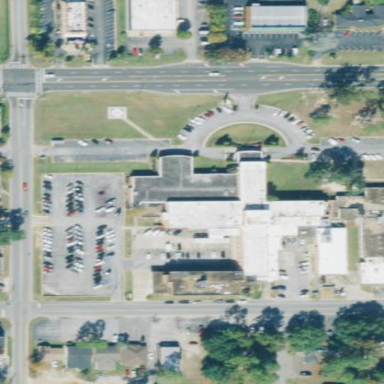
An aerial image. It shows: Hospital building.